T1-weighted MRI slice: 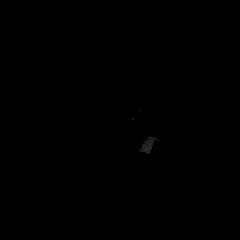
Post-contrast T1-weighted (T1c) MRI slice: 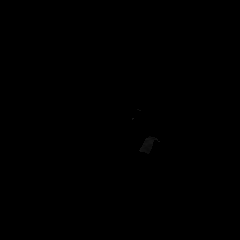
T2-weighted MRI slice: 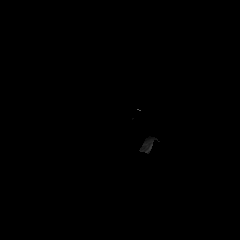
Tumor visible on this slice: no